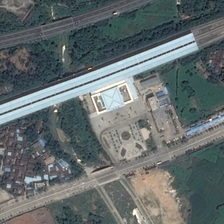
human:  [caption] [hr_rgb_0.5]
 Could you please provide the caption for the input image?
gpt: some buildings and many green trees are around a railwaystation .

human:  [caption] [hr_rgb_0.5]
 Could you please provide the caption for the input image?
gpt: here is a huge railway station and there are two highways passes through .

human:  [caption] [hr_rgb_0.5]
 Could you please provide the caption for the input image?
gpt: some buildings and many green trees are around a railwaystation .

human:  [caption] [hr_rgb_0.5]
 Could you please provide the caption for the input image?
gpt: here is a huge railway station and there are two highways passes through .

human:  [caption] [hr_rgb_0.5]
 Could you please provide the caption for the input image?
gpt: some buildings and many green trees are around a railwaystation .